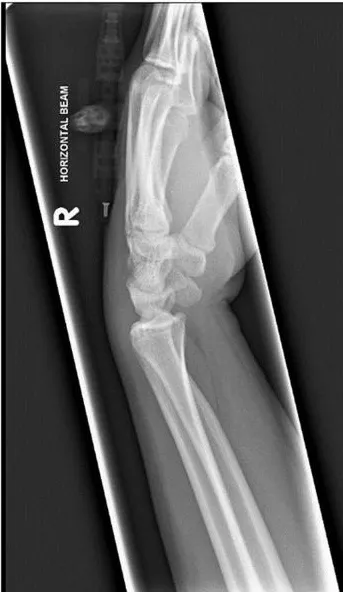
(b) X-ray (lateral view) of the right hand, showing the displaced pisiform fracture.
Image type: radiology (x_ray)